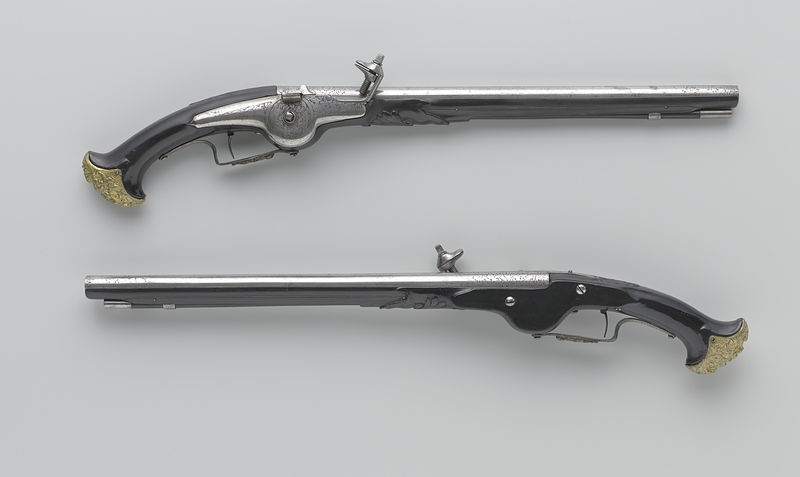
Titel: Radslotpistool
Künstler: Jan Moonen
Standort: Amsterdam
Institution: Rijksmuseum
Schlagwörter: holz, schmuck, schwarz, muster, alt, lang, silber, schlank, gold, rechts, farbig, zwei, schmal, verzierung, metall, poliert, edel, dünn, foto, fotografie, griff, links, militär, waffen, waffe, lauf, verziert, knauf, gewehr, schreiben, duell, hahn, beschlag, gewehre, abzug, schusswaffe, stahl, lackiert, schrauben, verschluss, rohr, pistole, rohre, golg, pistolen, feuerwaffen, schusswaffen, revolver, erziert, radschloßpistole, radschloßpistolen, schlitzschreiben, duellpistolen, abzieher, handwaffen